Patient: sex M, age 61
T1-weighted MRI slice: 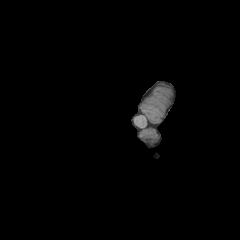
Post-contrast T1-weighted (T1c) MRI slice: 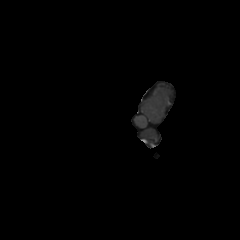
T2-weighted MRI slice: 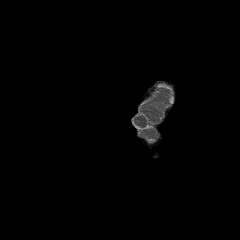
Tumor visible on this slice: no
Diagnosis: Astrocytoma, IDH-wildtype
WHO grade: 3